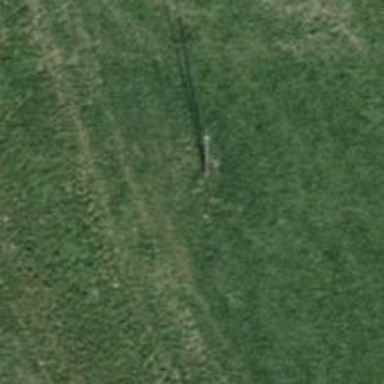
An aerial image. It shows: Power pole.